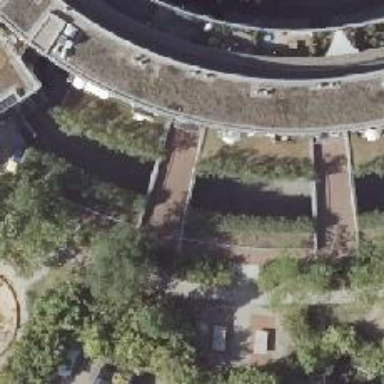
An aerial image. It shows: Parking aisle road that goes through building passage tunnel.